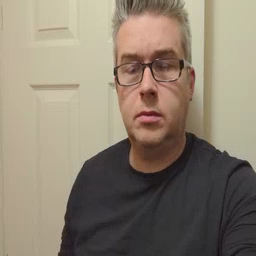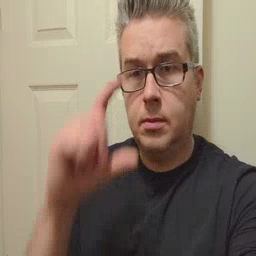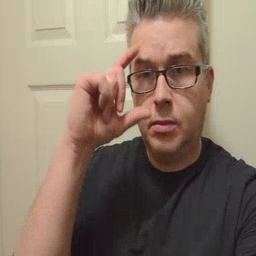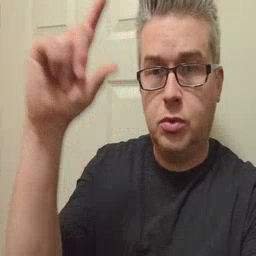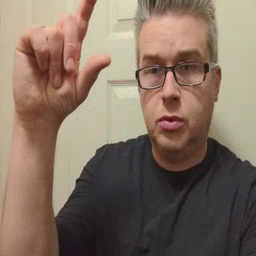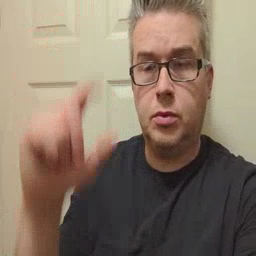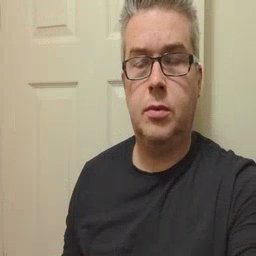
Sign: moon